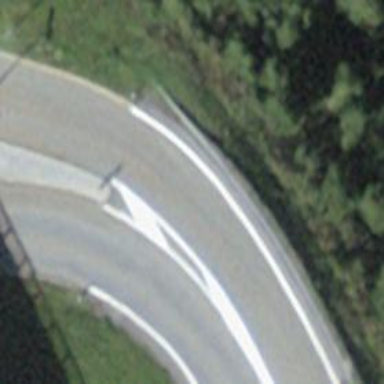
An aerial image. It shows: Tertiary link road with asphalt surface.